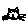
Label: cat